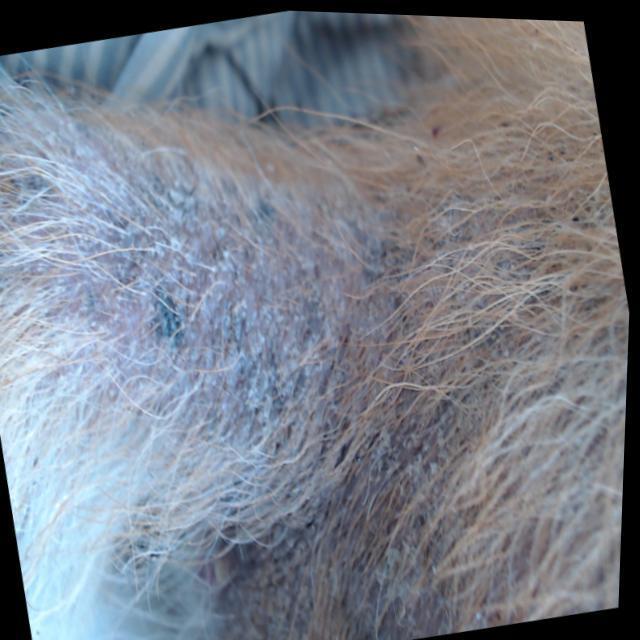
Canine demodicosis (Demodex mange) — caused by Demodex canis mites. Presents with alopecia, follicular papules, pustules, and comedones. Often localized on face and forelimbs.